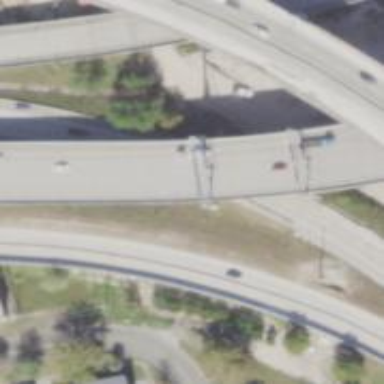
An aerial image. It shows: Bridge over motorway_link.